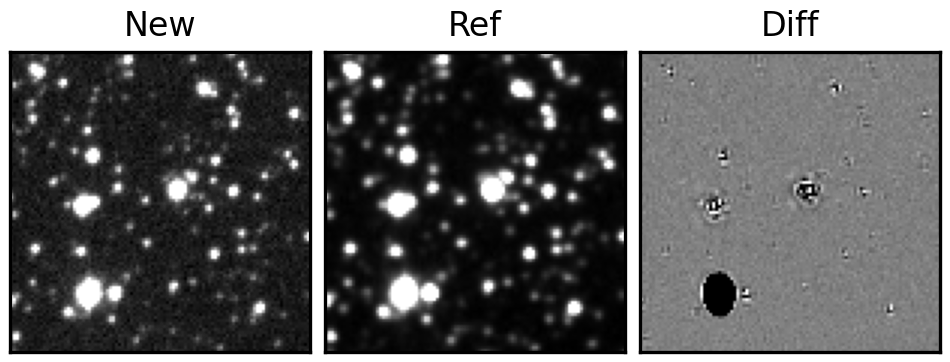
Label: bogus